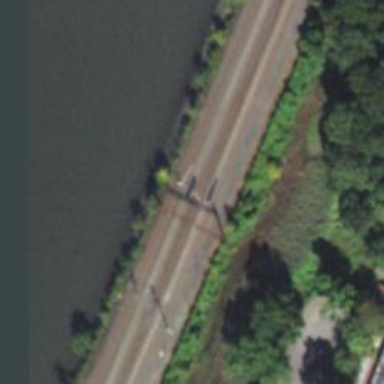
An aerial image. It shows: Railway track with contact line for electrification.